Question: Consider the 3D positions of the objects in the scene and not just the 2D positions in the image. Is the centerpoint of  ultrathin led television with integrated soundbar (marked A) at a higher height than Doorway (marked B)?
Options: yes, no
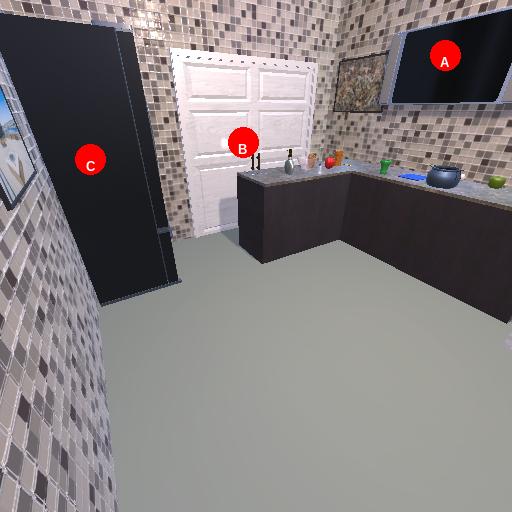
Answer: yes